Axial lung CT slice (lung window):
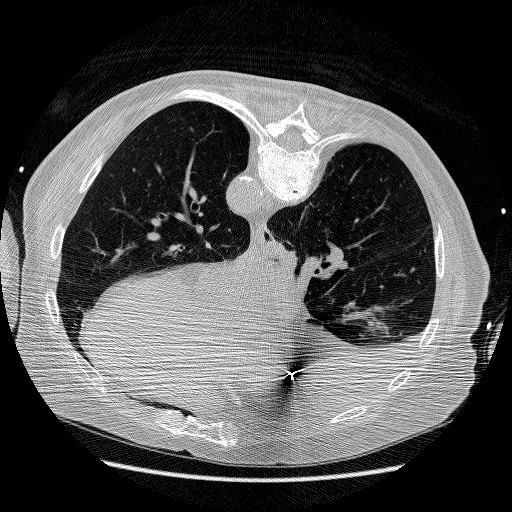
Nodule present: no